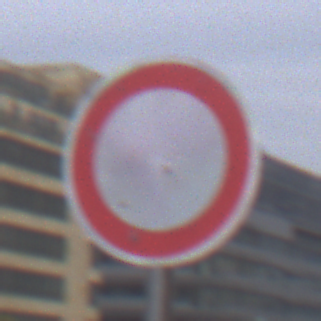
Verkehrszeichen: VerbotFahrzeugeAllerArt
Umgebung: Outdoor, Urban
Tageszeit: Midday
Wetter: Overcast
Licht: Natural
Jahreszeit: NotSpecified
Kontrast: LowContrast